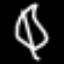
Label: leaf